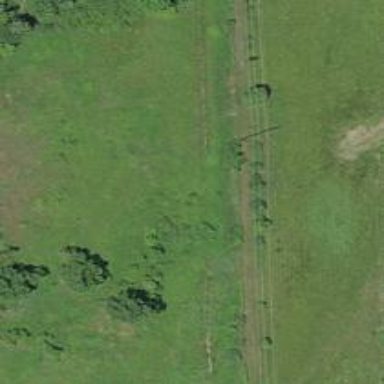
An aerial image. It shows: Power pole.